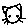
Label: cat